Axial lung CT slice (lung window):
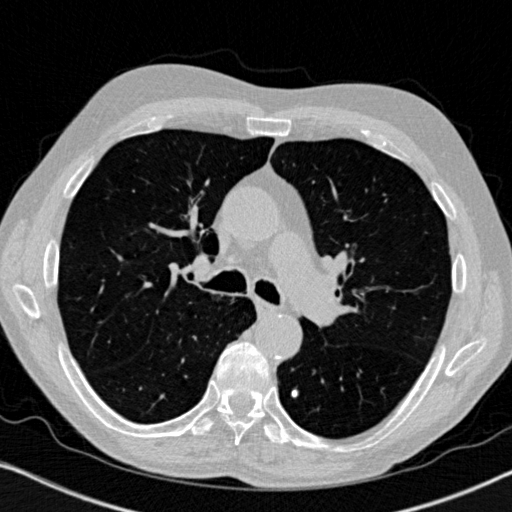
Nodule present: yes
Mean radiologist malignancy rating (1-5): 1